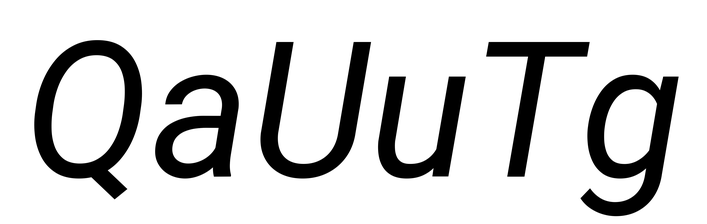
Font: Roboto-Italic_Italic